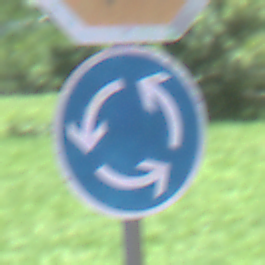
Verkehrszeichen: Kreisverkehr
Zusatzzeichen oben: Stop
Umgebung: Outdoor, Nature
Tageszeit: Midday
Wetter: Clear
Licht: Natural
Jahreszeit: Summer
Kontrast: HighContrast